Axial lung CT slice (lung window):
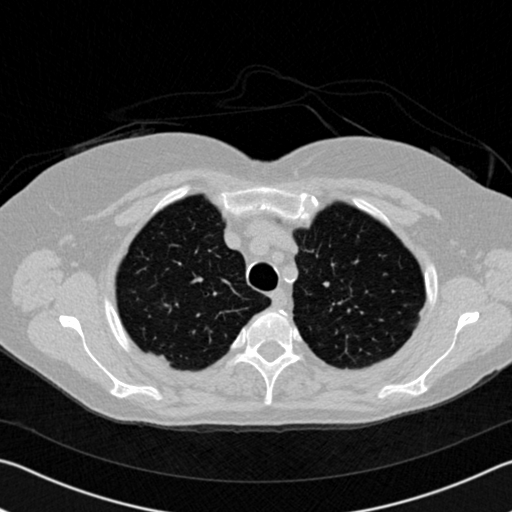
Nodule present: no